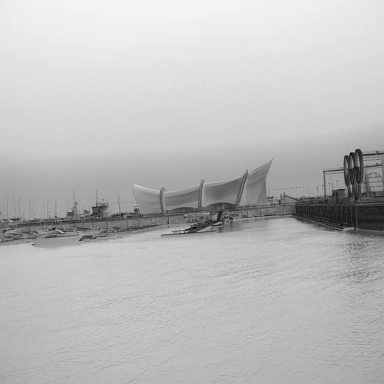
There are nine container_ships in the infrared image.